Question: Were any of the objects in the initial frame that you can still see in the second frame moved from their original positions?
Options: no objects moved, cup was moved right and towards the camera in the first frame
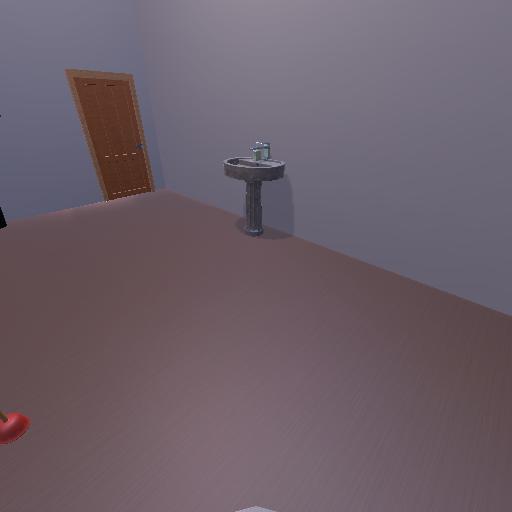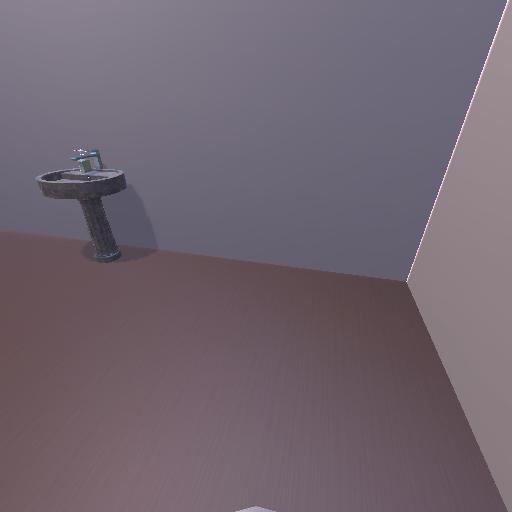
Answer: no objects moved